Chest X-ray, AP view. Patient: 31 years old, sex M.
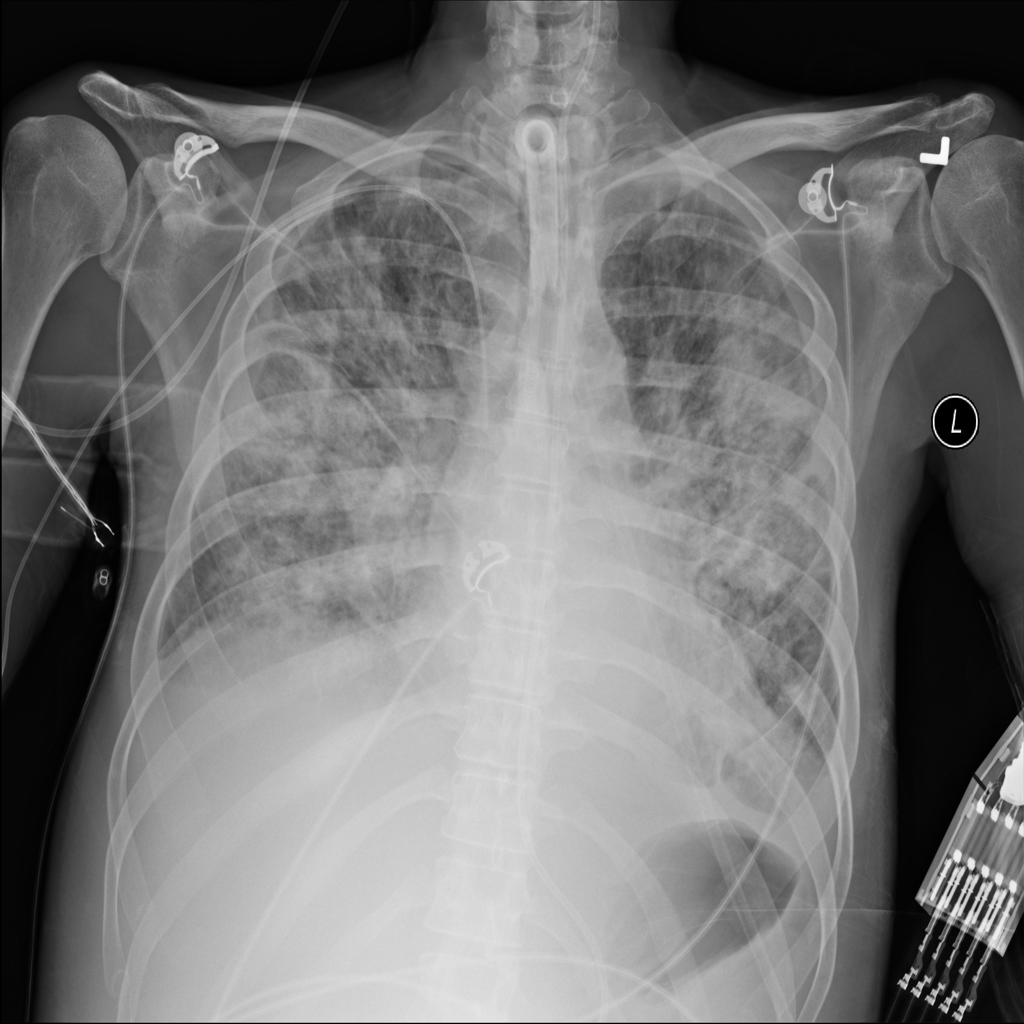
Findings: Infiltration